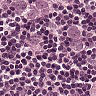
Metastatic tissue present: yes